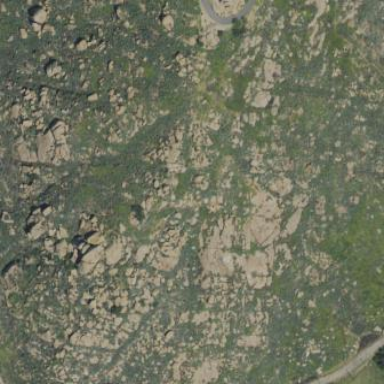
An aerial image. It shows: Landscape of bare rock.